Interaction volume radius: 5 \u00c5
Interaction volume height: 20 \u00c5
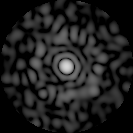
Disorder parameter: 0.8333